Тонкий, однородный нерастяжимый гибкий шнур длины $l$ изготовлен из ферромагнетика, причем магнитный момент каждого его маленького элемента направлен вдоль шнура. Один конец шнура удерживают на~расстоянии $l_1$ ($l_1 >l $) от~бесконечного прямого провода, по~которому течет электрический ток силой $I$~(см. рисунок).  Пренебрегая силой тяжести и собственным магнитным полем шнура
найдите расстояние между концами шнура в состоянии равновесия;
на каком расстоянии от провода окажется свободный конец шнура? Энергия маленького элемента шнура длиной $\Delta l$ во внешнем магнитном поле с индукцией $\vec{B}$ определяется выражением $$ \Delta W = -k B \Delta l \cos\varphi, $$ где $\varphi$~—~угол между $\vec{B}$ и направлением шнура, а $k$~—~постоянный коэффициент.
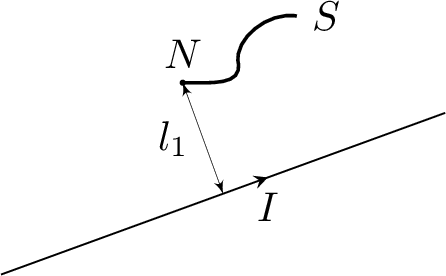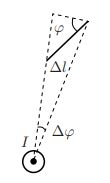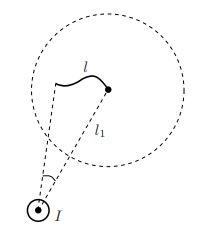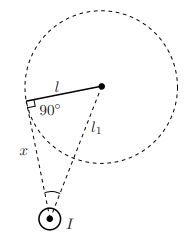
найдите расстояние между концами шнура в состоянии равновесия;
Решение: $\textbf{Решение~1}$. Шнур расположится в~магнитном поле провода так, чтобы энергия его взаимодействия с~полем постоянного тока была минимальна.  Просуммируем энергии взаимодействия маленьких элементов шнура с~полем, получаем $$ W=-kB_1\Delta l_1\cos{\varphi_1}-kB_2\Delta l_2\cos{\varphi_2}-kB_3\Delta l_3\cos{\varphi_3}-\dots, \tag1 $$ где $\Delta l_1$,~$\Delta l_2$,~$\Delta l_3$, $\dots$~—~длины малых элементов, на~которые мы разбиваем шнур, $B_1$,~$B_2$,~$B_3$,$\dots$~—~индукции магнитного поля провода в~тех точках, где находятся соответствующие малые элементы шнура, $\varphi_1$,~$\varphi_2$,~$\varphi_3$,$\dots$~—~углы между векторами индукции магнитного поля и~соответствующими малыми элементами шнура, $k$~—`коэффициент пропорциональности, зависящий от~«силы» магнитов, и~потому одинаковый для всех элементов шнура, поскольку он однороден. Для индукции магнитного поля, создаваемого прямым током, имеем $$ B=\frac{\mu_0I}{2\pi r}, \tag 2 $$ где $\mu_0$~—~магнитная постоянная, $I$~—~сила тока в~проводе, $r$~—~расстояние от~провода до~точки наблюдения. Причем вектор $\vec{B}$, модуль которого определен формулой $(2)$, в~каждой точке направлен по~касательной к~окружности, лежащей в плоскости, перпендикулярной проводу. Отсюда сразу следует, что весь шнур должен лежать в~одной плоскости, перпендикулярной проводу. Действительно, «выход» шнура из~этой плоскости увеличит углы между его элементами и~вектором индукции, и~потому энергетически невыгоден. Подставляя индукцию $(2)$ в~формулу~$(1)$, получаем $$ W=-\frac{k\mu_0I}{2\pi}\left(\frac{\Delta l_1\cos{\varphi_1}}{r_1}+\frac{\Delta l_2\cos{\varphi_2}}{r_2}+\frac{\Delta l_3\cos{\varphi_3}}{r_3}+\dots\right), \tag 3 $$ где $r_1$,~$r_2$,~$r_3$,$\dots$~—~расстояние от провода в~тех точках, где находятся соответствующие малые элементы шнура. Минимуму энергии~$(8)$ отвечает максимум выражения в~скобках. Каждое слагаемое в скобках выражения~$(8)$ соответствует углу $\Delta \alpha_i = \cfrac{\Delta l_1 \cos(\varphi_i)}{r_i}$, под которым виден элемент шнура из точки провода. А, следовательно, сумма в~скобках~—~это угол $\alpha$, под~которым из точки провода виден весь шнур. Таким образом, минимуму энергии шнура отвечает такое его расположение, когда угол $\alpha$, под которым виден весь шнур из~точки провода, лежащей в~той~же плоскости, что и~шнур, максимален. Найдем это положение.   Угол~$\alpha$ максимален, когда шнур прямой~(см. рис. 1) и~(см. рис. 2), следовательно расстояние между его концами равно длине провода $l$. Угол~$\alpha$ максимален, когда сам шнур и~отрезок, соединяющий его свободный конец перпендикулярны. При этом расстояние от~провода до~этого конца шнура равно~$\sqrt{l_1^2-l^2}$. $\textbf{Решение~2}$. Шнур расположится в~магнитном поле провода так, чтобы энергия его взаимодействия с~полем была минимальна. Энергия малого элемента шнура в магнитном поле описывается в точности такой же формулой, что и~энергия электрического диполя (системы двух зарядов~$+q$ и~$-q$, расположенных на~малом расстоянии $\Delta l$ друг от~друга) в~электрическим поле~$\vec{E}$. Поэтому при~определении равновесного положения шнура во~внешнем поле~$\vec{B}$ можно заменить его на~«цепочку» из~диполей в~поле~$\vec{E}$ такой же конфигурации, что и~$\vec{B}$. В этой «цепочке» диполи ориентированы вдоль неё, и~противоположные заряды соседних диполей компенсируются. Поэтому «цепочка» из~диполей эквивалентна гибкой цепочке с~зарядами~$+q$ и~$-q$ на~концах. Если пренебречь взаимодействием этих зарядов и~силой тяжести, то~очевидно, что вектор~$\vec{E}$ в~точке расположения свободного конца цепочки должен быть направлен вдоль цепочки (сила $q\vec{E}$ уравновешивается силой натяжения цепочки). Также ясно, что в~состоянии равновесия цепочка, растягиваемая за~свободный конец, будет отрезком, проходящим через закреплённый конец и~$\vec{E}$. Значит расстояние между его концами равно длине шнура~$l$. Возвращаясь к~шнуру в~поле провода, приходим к~выводу: шнур будет растянут по~прямой в~плоскости перпендикулярной проводу и перпендикулярен радиусу, проведённому от~оси провода к~свободному концу шнура~(см. рис. 2). Значит $x = \sqrt{l_1^2-l^2}$.
Ответ: Расстояние между концами шнура равно длине провода $l$.

на каком расстоянии от провода окажется свободный конец шнура?
Ответ: $$ x = \sqrt{l_1^2-l^2}. $$
Темы:
T, Электромагнетизм, Всероссийские, Магнитное поле, Магнитный момент